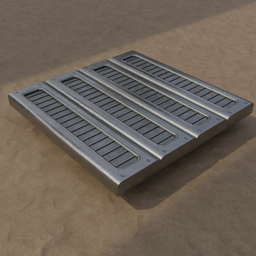
Label: mechanical